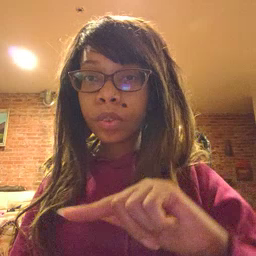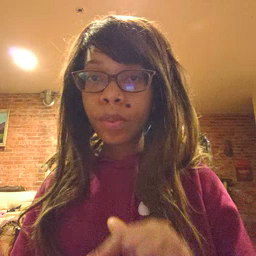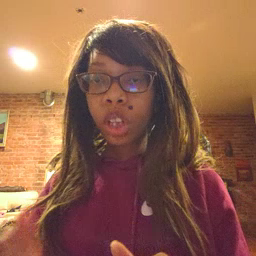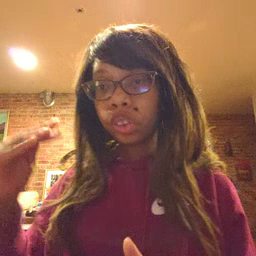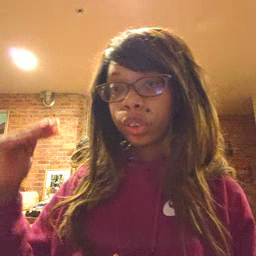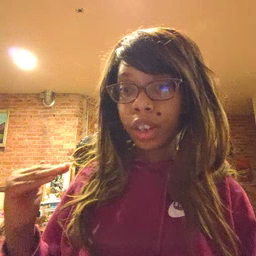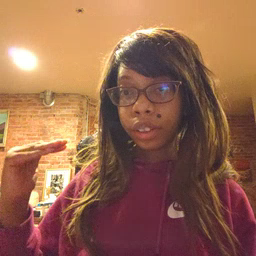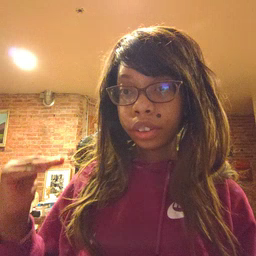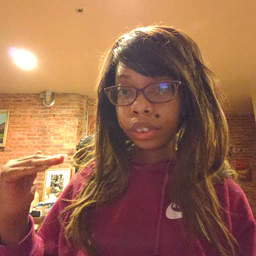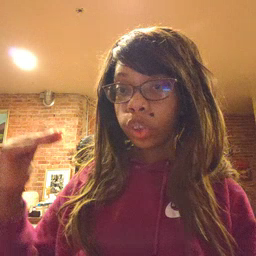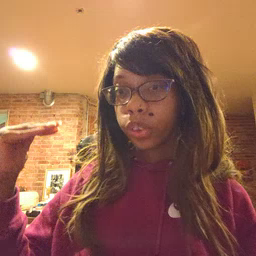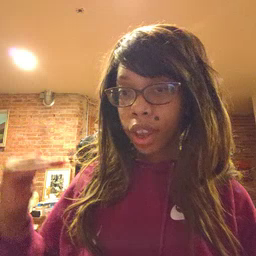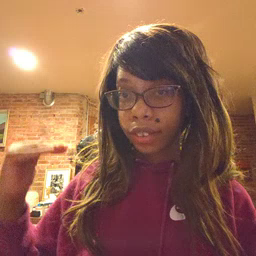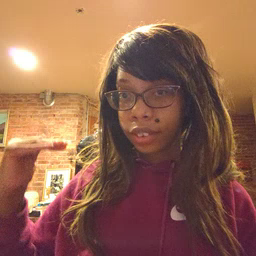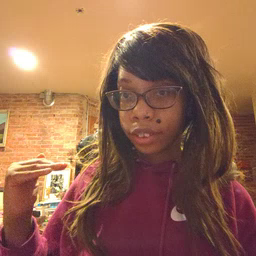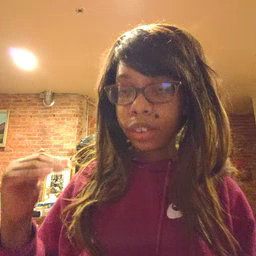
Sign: child